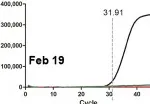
Feb 19 Two target genes of SARS-CoV-2 including open reading frame 1ab (ORF1ab) and Nucleocapsid protein (N) marked as FAM and VIC channel, respectively, are simultaneously tested to report a positive gene. Human GAPDH indicates a reference gene. Ct value were demonstrated on the diagram.
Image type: pathology (immunostaining)